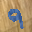
Label: 9